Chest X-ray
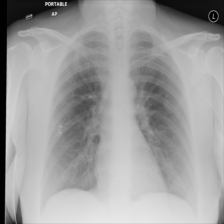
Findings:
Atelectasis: negative
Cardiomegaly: negative
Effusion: negative
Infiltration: negative
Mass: negative
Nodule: negative
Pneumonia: negative
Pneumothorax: negative
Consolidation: negative
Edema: negative
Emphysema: negative
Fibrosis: negative
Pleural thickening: negative
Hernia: negative